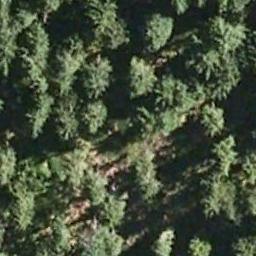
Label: forest